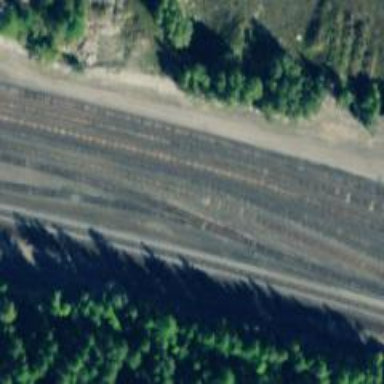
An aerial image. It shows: Railway yard in service.